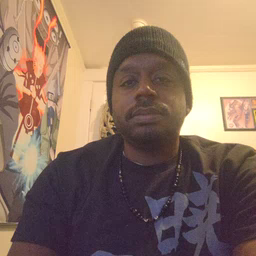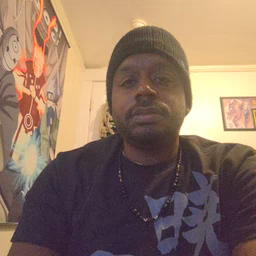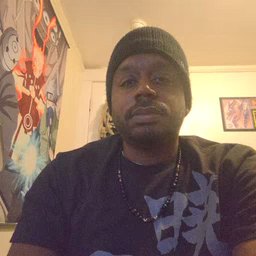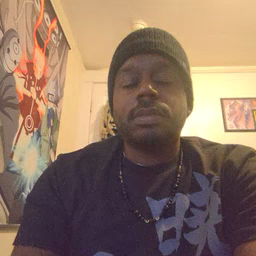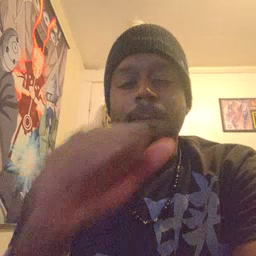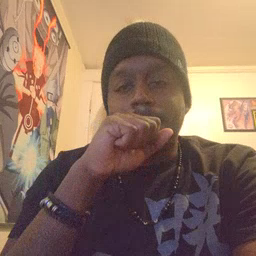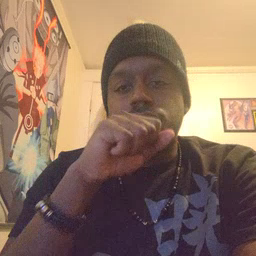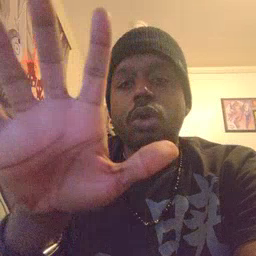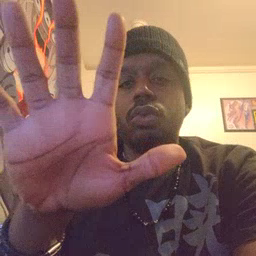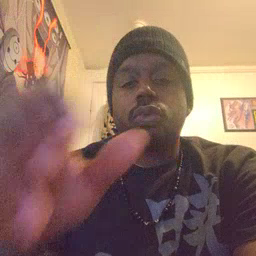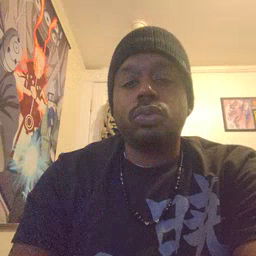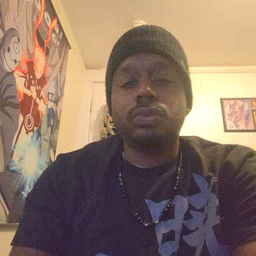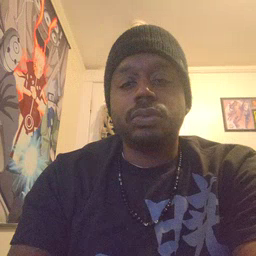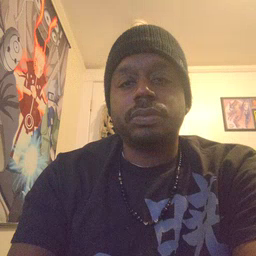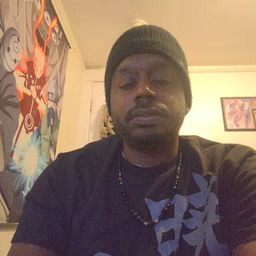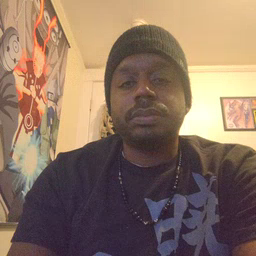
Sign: blow